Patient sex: M
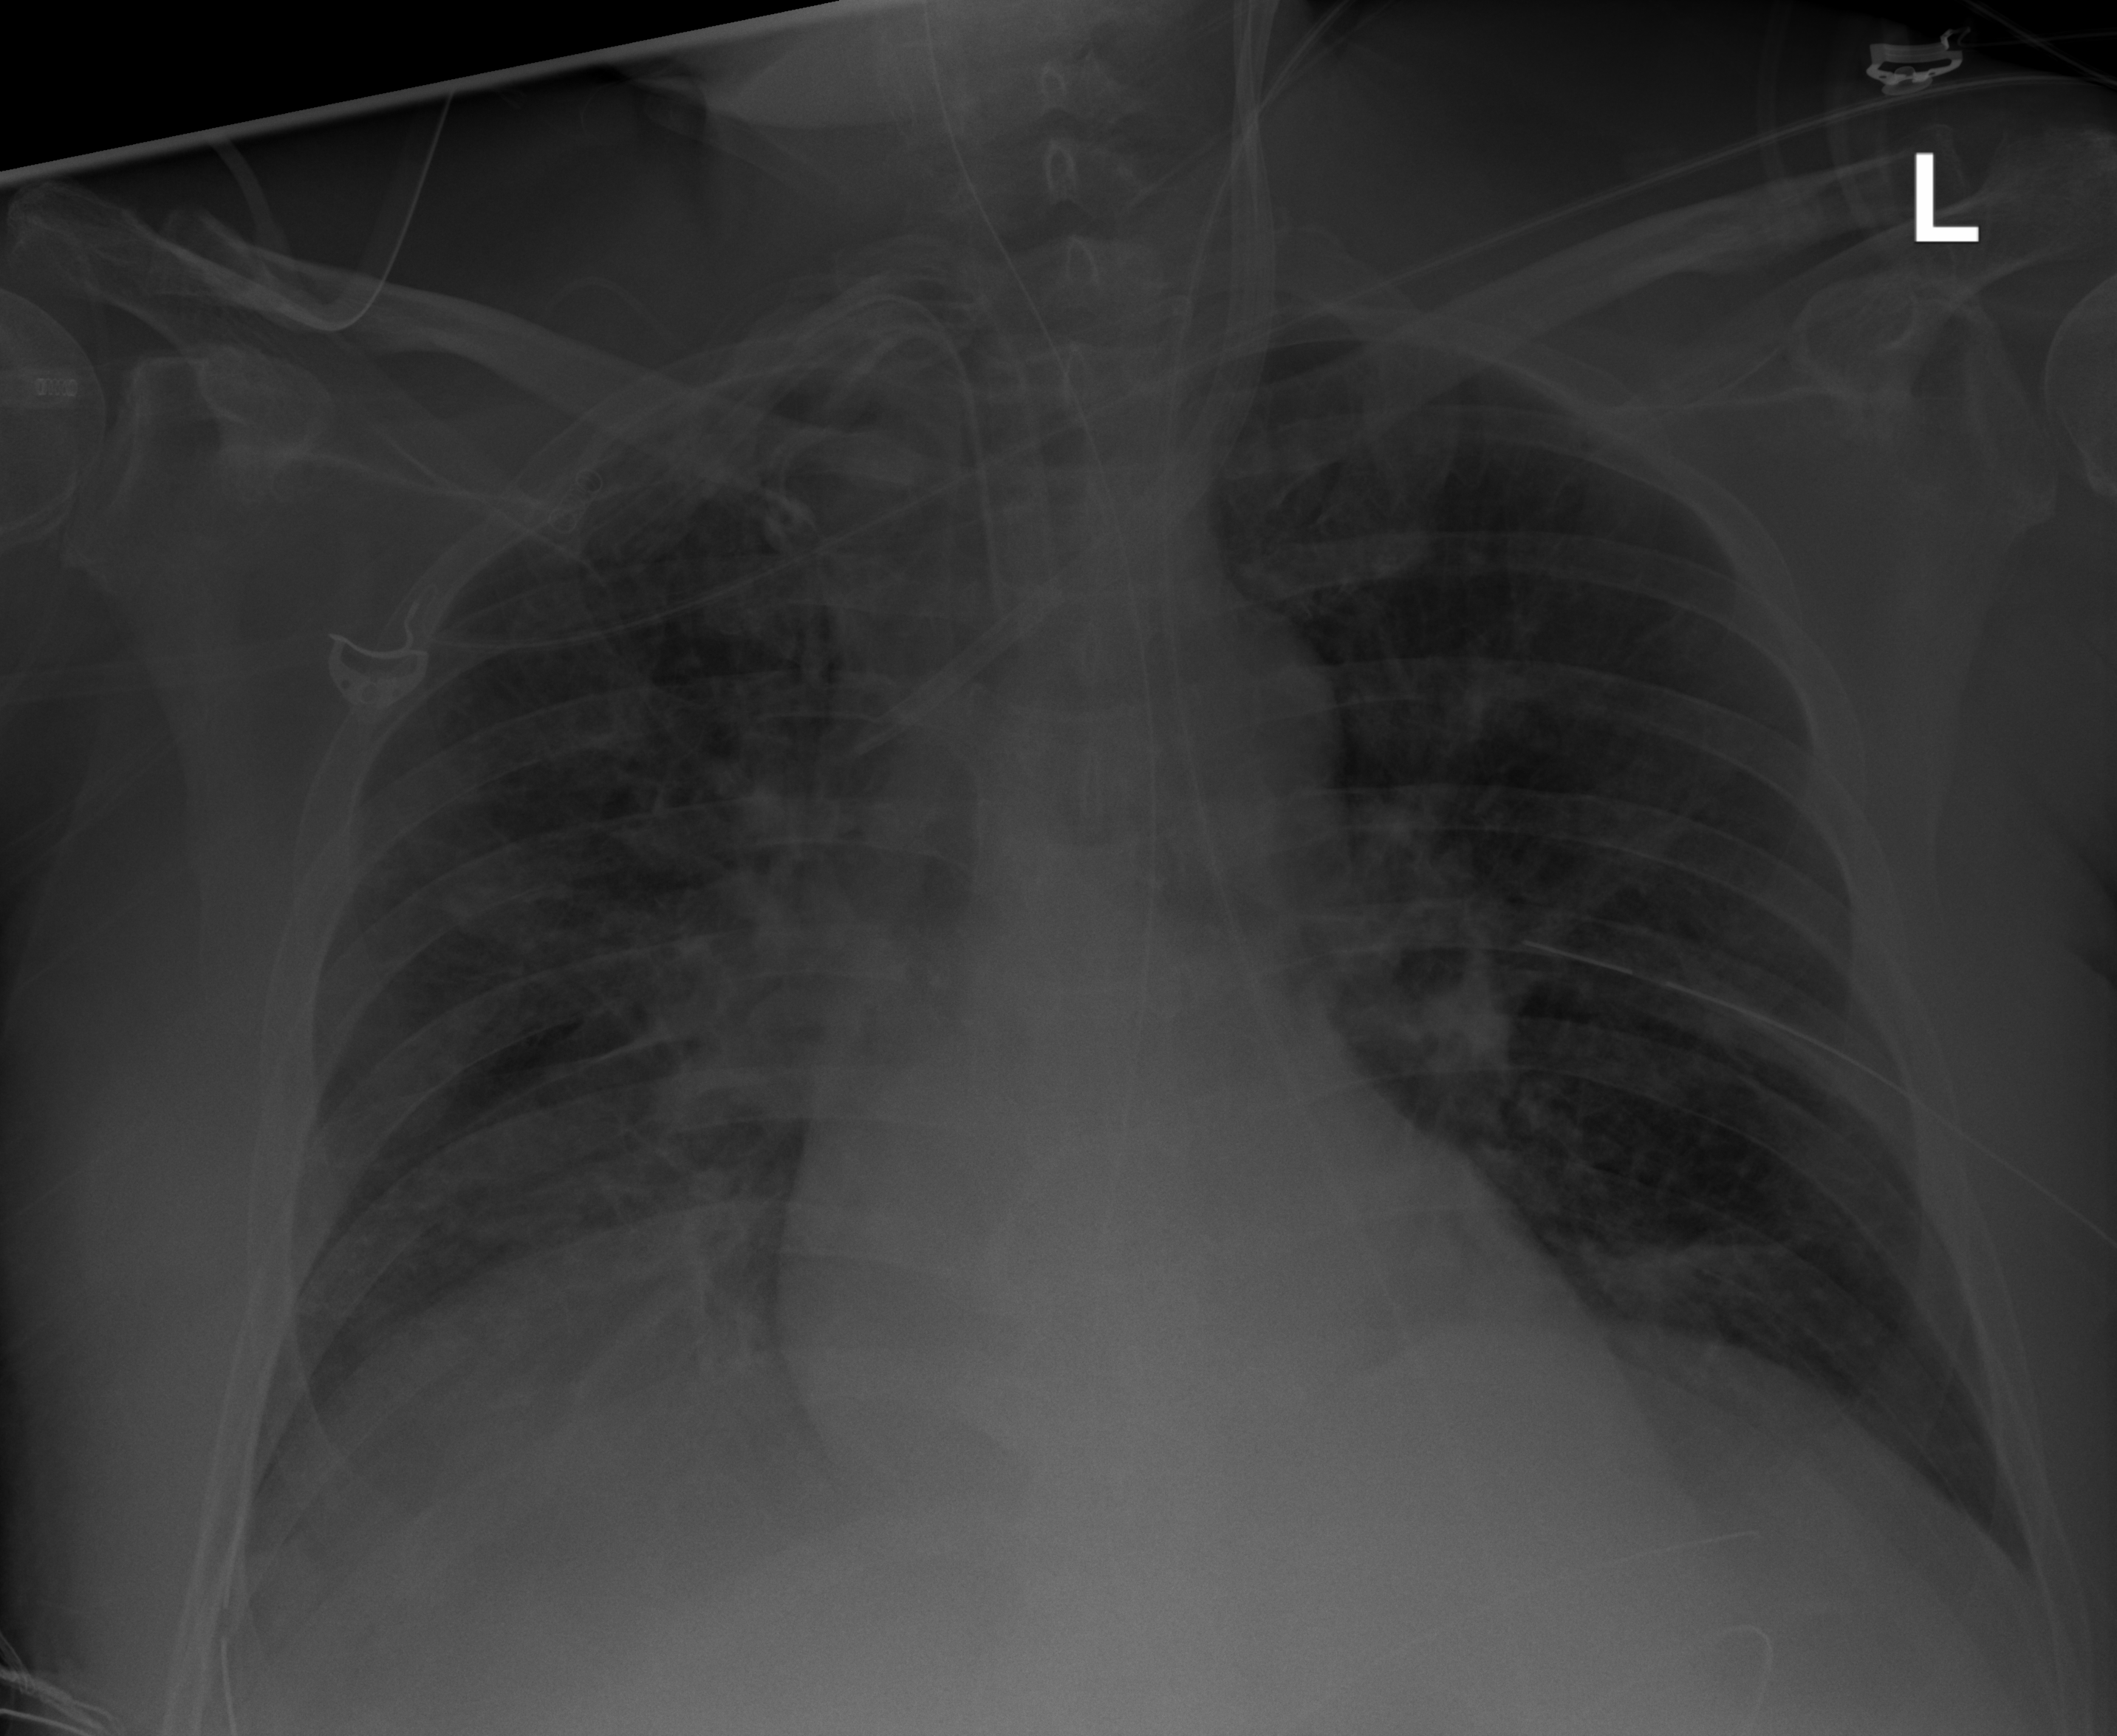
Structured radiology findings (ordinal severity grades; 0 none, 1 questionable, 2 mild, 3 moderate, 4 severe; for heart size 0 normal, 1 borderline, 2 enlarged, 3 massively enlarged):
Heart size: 0
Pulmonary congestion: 0
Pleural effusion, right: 2
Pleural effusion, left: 0
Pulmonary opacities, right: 0
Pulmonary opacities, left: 0
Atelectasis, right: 2
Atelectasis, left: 2